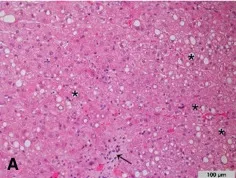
Histopathology of biopsies of the transplant liver (A) HE-stained representative section of the transplant liver biopsy. * intrahepatic fat vacuoles,. Inflammatory infiltrate.
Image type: pathology (h&e)